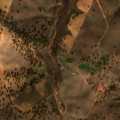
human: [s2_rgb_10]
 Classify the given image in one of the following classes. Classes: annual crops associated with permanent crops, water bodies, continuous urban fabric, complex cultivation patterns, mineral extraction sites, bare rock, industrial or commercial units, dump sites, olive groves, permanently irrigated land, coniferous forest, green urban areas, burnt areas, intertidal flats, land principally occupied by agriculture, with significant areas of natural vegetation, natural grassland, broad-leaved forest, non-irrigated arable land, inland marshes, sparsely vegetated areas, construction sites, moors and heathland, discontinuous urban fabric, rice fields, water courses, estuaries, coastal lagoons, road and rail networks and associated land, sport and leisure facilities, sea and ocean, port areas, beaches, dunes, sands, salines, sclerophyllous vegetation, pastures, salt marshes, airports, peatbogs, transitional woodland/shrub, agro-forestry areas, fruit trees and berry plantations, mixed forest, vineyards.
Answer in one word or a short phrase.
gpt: non-irrigated arable land, agro-forestry areas, water bodies